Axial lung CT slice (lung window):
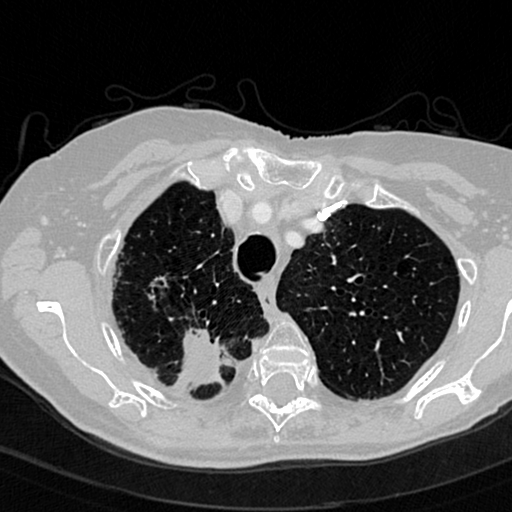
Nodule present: no